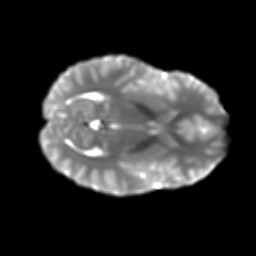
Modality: T2w
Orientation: axial
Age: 14
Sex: female
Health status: ill
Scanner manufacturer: ge
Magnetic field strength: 3 T
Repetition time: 6.752 s
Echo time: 0.079 s